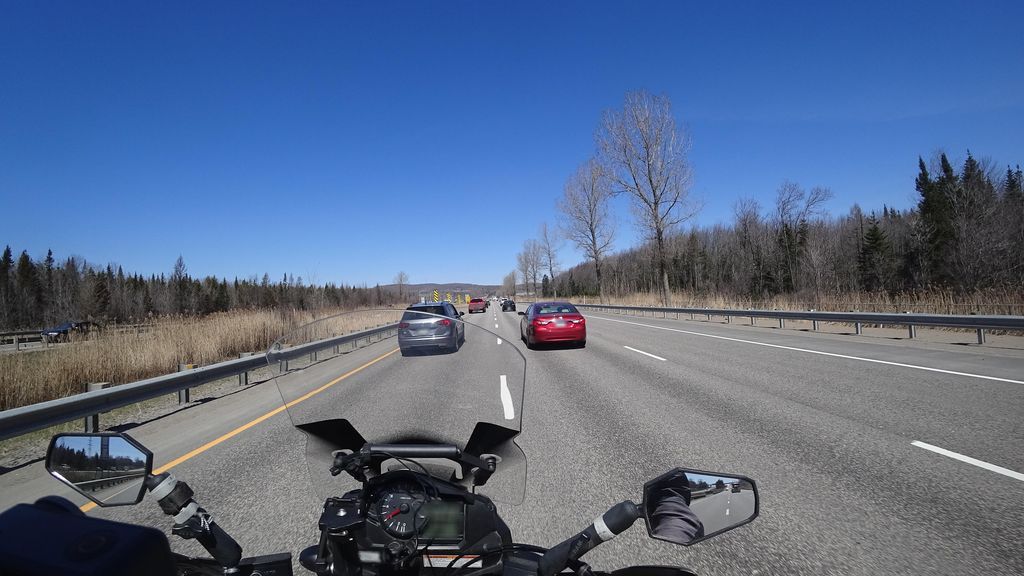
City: quebec_city